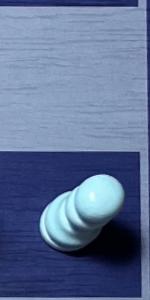
Label: Pawn_White